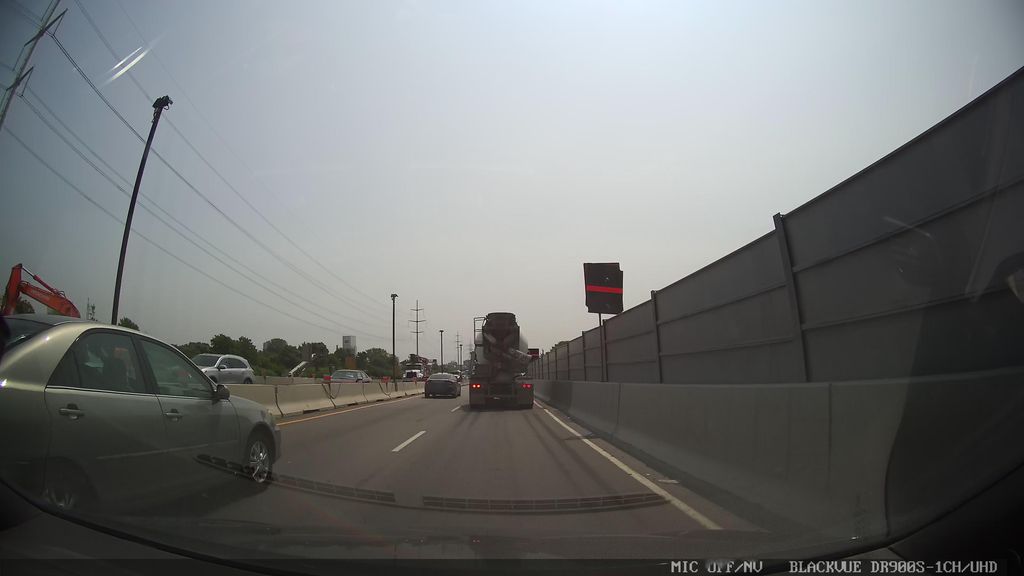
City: montreal